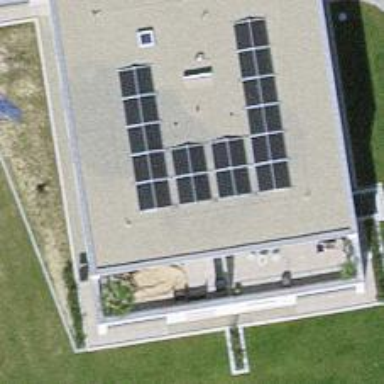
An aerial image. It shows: Solar power generator using photovoltaic method with solar photovoltaic panel types.